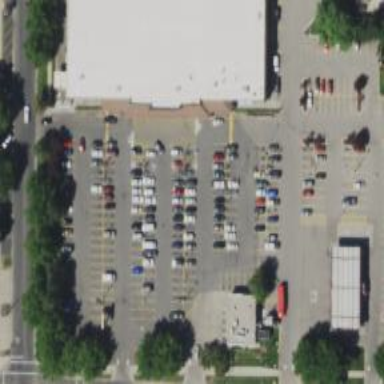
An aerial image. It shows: Parking space is available.